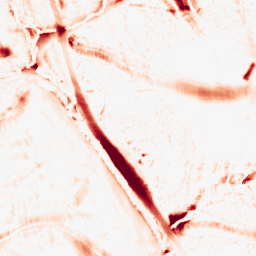
Category: morphological
Decomposition family: morphological_ellipse
Decomposition parameters: operation: opening
width: 30
height: 30
Upsampling method: bilinear
Upsampling parameters: scale: 2
Upsampling scale: 2